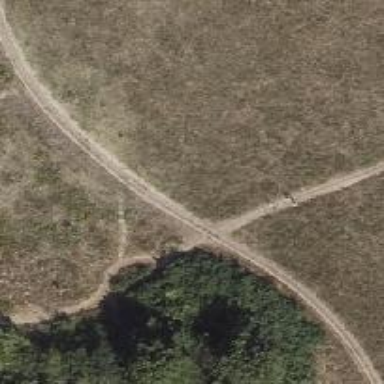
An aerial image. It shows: Dirt path.